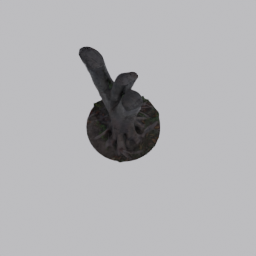
Label: nature